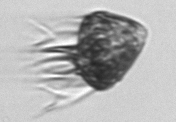
Label: Strombidium_morphotype2